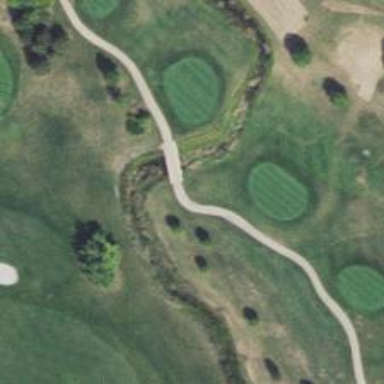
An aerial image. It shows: Bridge over path used as golf cartpath.